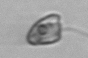
Label: flagellate_morphotype1